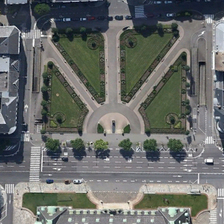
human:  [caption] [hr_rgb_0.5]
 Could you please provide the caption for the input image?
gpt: many buildings are around a square square with several green trees .

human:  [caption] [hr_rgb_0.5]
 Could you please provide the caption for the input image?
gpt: many buildings are around a square square with several green trees .

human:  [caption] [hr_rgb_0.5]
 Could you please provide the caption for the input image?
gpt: many buildings are around a square square with several green trees .

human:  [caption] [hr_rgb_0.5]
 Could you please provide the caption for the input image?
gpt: many buildings are around a square square with several green trees .

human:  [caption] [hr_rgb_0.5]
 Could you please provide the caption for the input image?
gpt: many buildings are around a square square with several green trees .